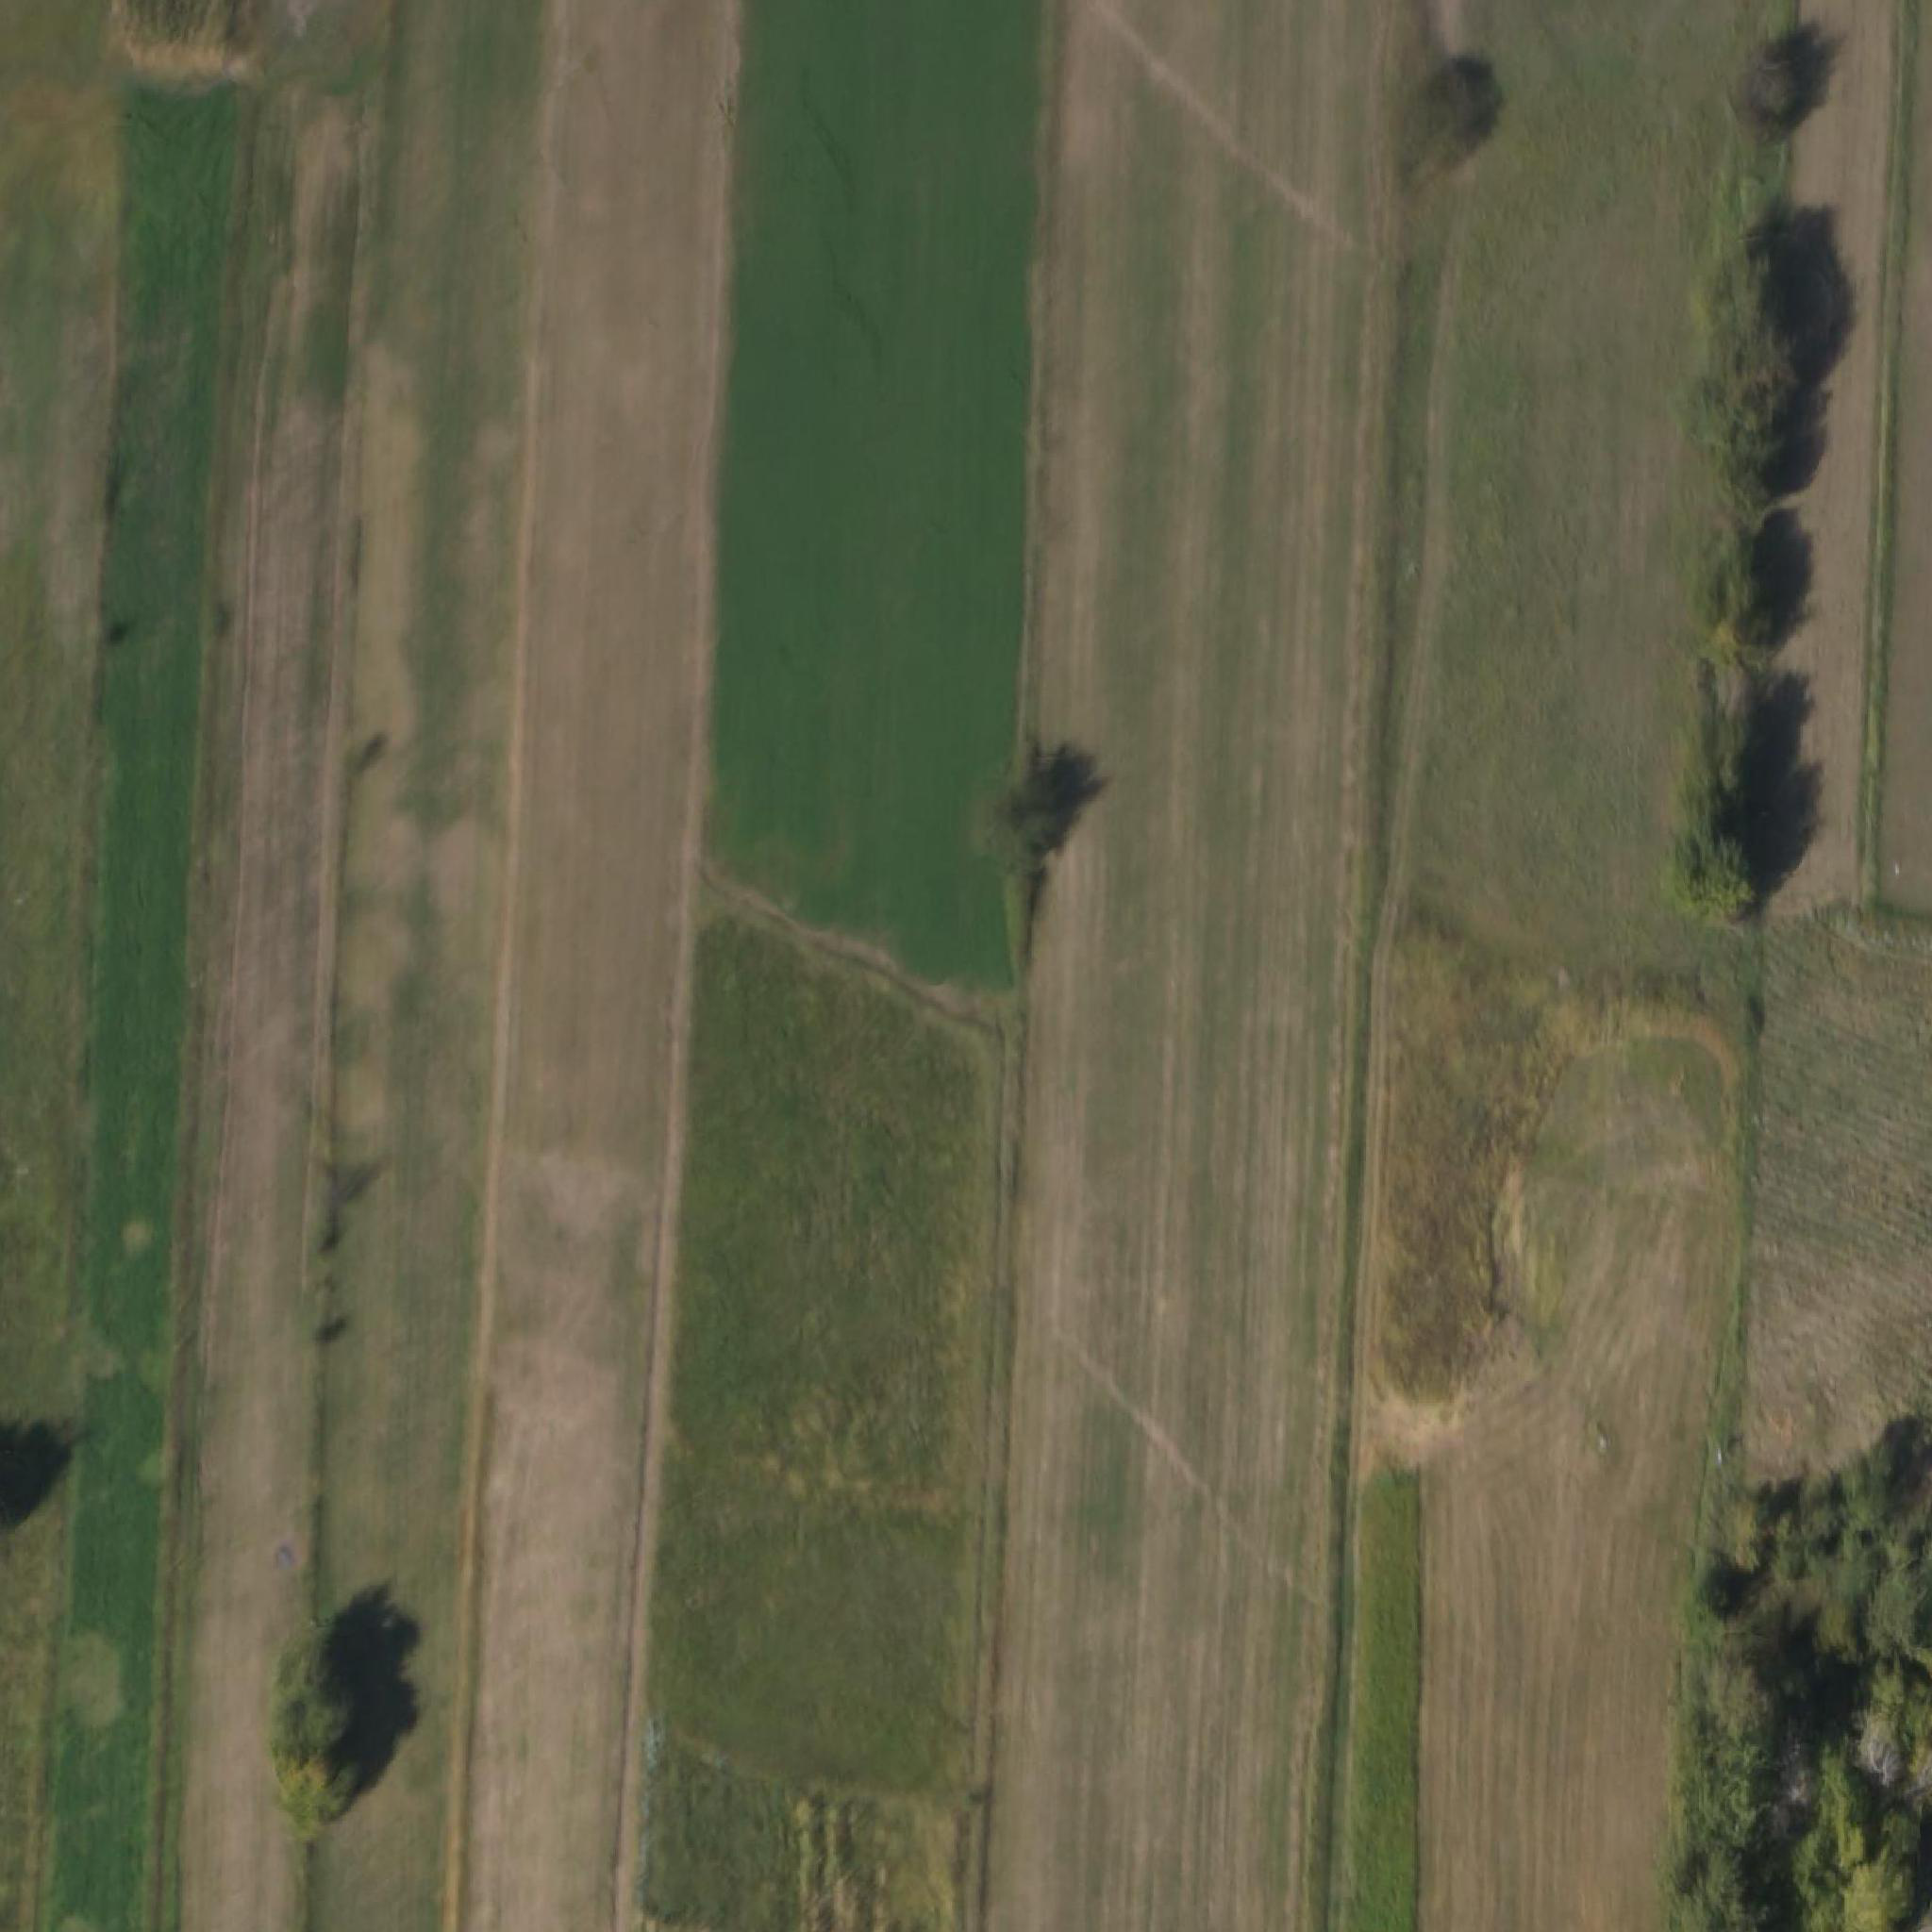
Biome: Northern Anatolian conifer and deciduous forests